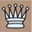
Piece: wQ